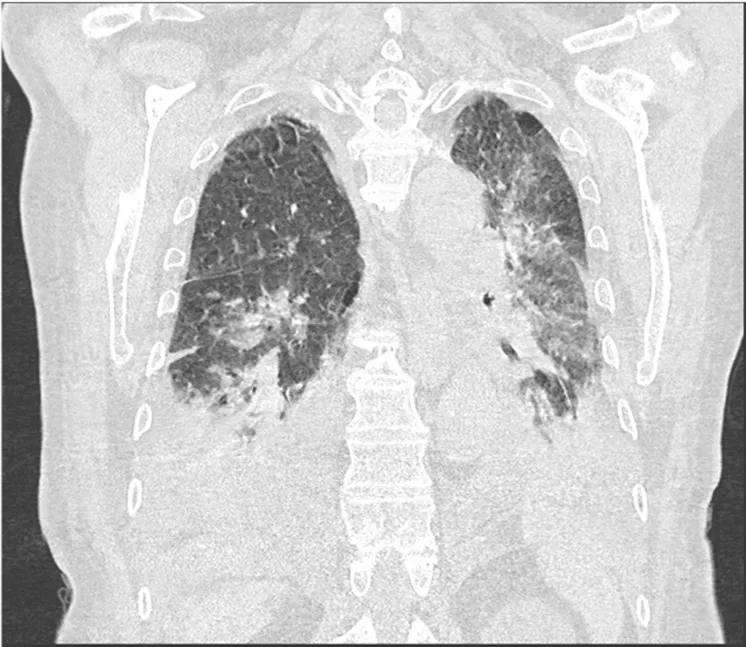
High-resolution computed tomography scan of lung showing extensive bilateral interstitial pneumonitis.
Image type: radiology (ct)